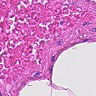
Metastatic tissue present: no